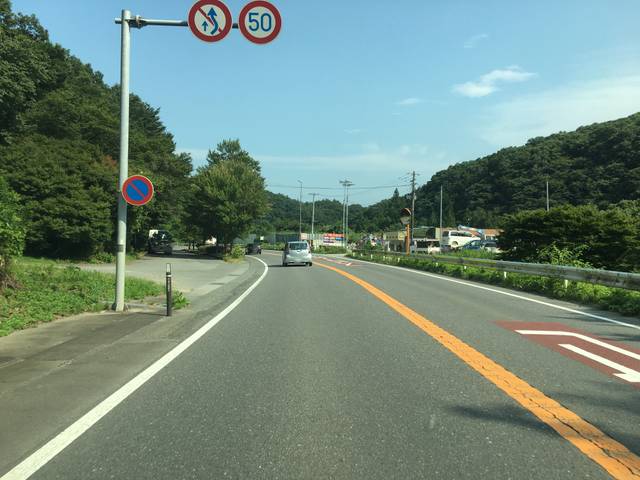
Region: Japan
Coordinates: 37.077, 140.785